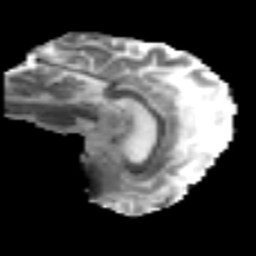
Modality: MD
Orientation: sagittal
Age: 41
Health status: ill
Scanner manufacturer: philips
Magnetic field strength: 3 T
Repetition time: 9 s
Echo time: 0.127 s